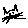
Label: cat